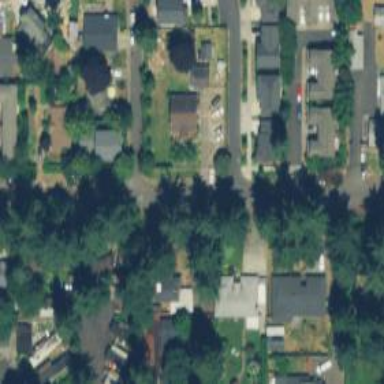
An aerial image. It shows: Residential road with sidewalk on the left.